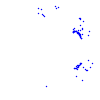
Particle: kaon